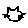
Label: cat